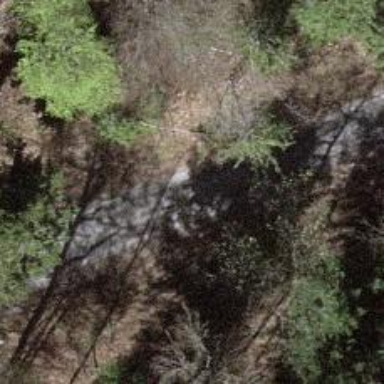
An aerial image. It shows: Paved track road with grade1 track type.